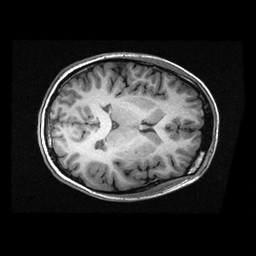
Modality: T1w
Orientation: axial
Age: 20
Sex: female